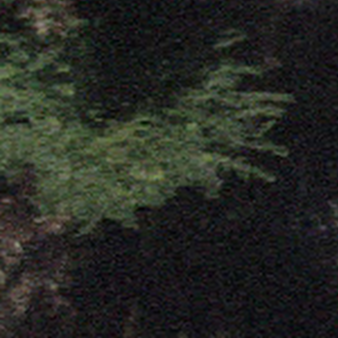
Label: other